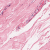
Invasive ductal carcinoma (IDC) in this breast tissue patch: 0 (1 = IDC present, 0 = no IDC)